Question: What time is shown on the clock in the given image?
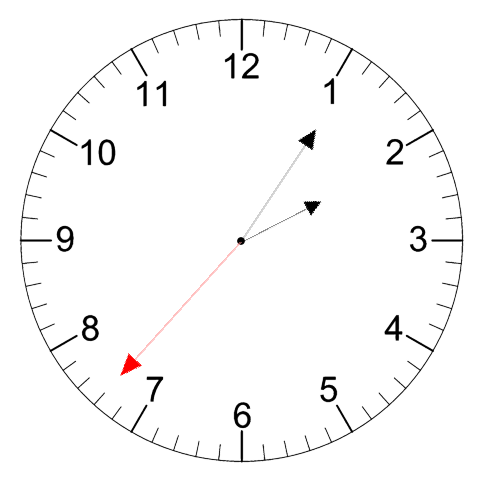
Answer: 02:05:37